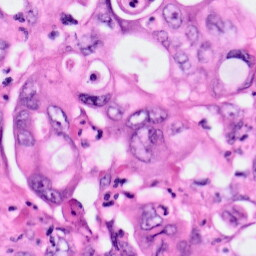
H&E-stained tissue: Pancreatic